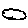
Label: cloud